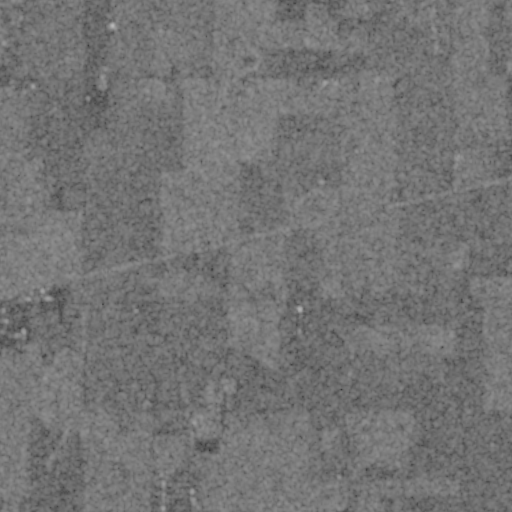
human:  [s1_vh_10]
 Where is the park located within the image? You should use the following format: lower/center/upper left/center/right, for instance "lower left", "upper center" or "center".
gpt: The park is located in the upper left of the image.
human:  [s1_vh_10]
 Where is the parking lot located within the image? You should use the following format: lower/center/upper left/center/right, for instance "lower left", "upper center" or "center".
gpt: The parking lot is located in the lower left of the image.
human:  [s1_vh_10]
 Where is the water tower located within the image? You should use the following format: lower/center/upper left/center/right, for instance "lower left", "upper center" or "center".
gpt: The water tower is located in the lower left of the image.
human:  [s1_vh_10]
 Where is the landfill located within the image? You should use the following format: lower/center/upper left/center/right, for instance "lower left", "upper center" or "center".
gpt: There is no landfill in the image.

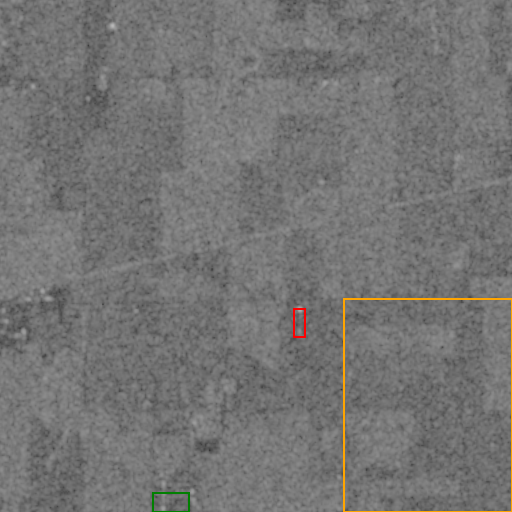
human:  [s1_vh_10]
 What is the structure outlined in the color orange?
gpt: The structure outlined in orange is a crop field.
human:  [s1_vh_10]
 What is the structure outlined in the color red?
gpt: The structure outlined in red is a building.
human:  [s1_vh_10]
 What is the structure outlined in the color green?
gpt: The structure outlined in green is a building.
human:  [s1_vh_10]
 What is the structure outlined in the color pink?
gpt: There is no pink outline.